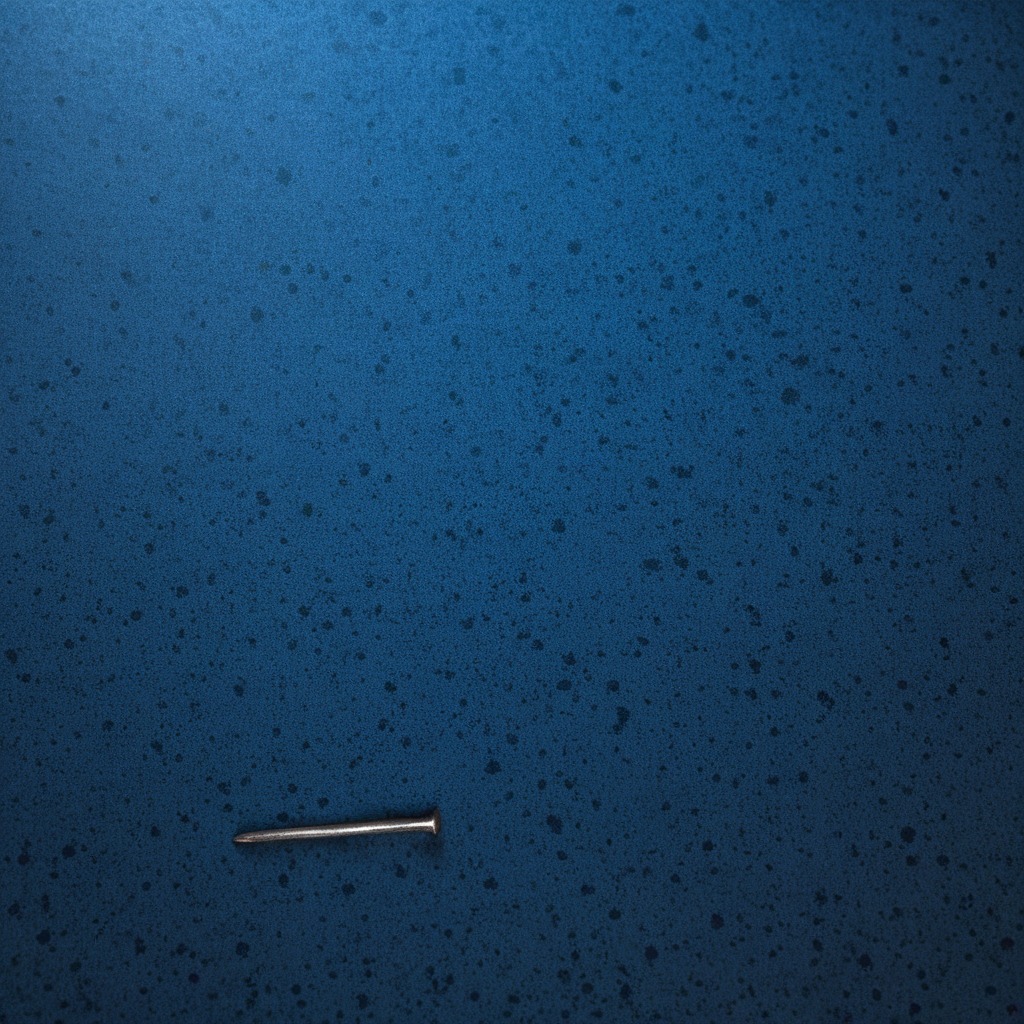
A large iron nail lies on the clean granite tabletop.